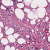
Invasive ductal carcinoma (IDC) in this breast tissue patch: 1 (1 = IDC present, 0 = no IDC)